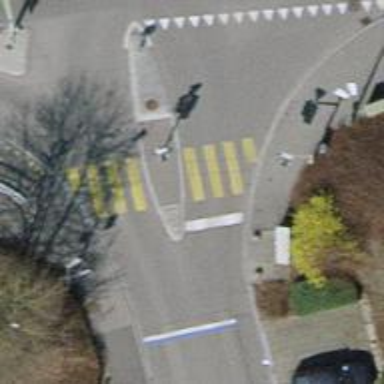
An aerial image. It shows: Crossing with traffic signals.